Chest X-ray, PA view. Patient: 62 years old, sex F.
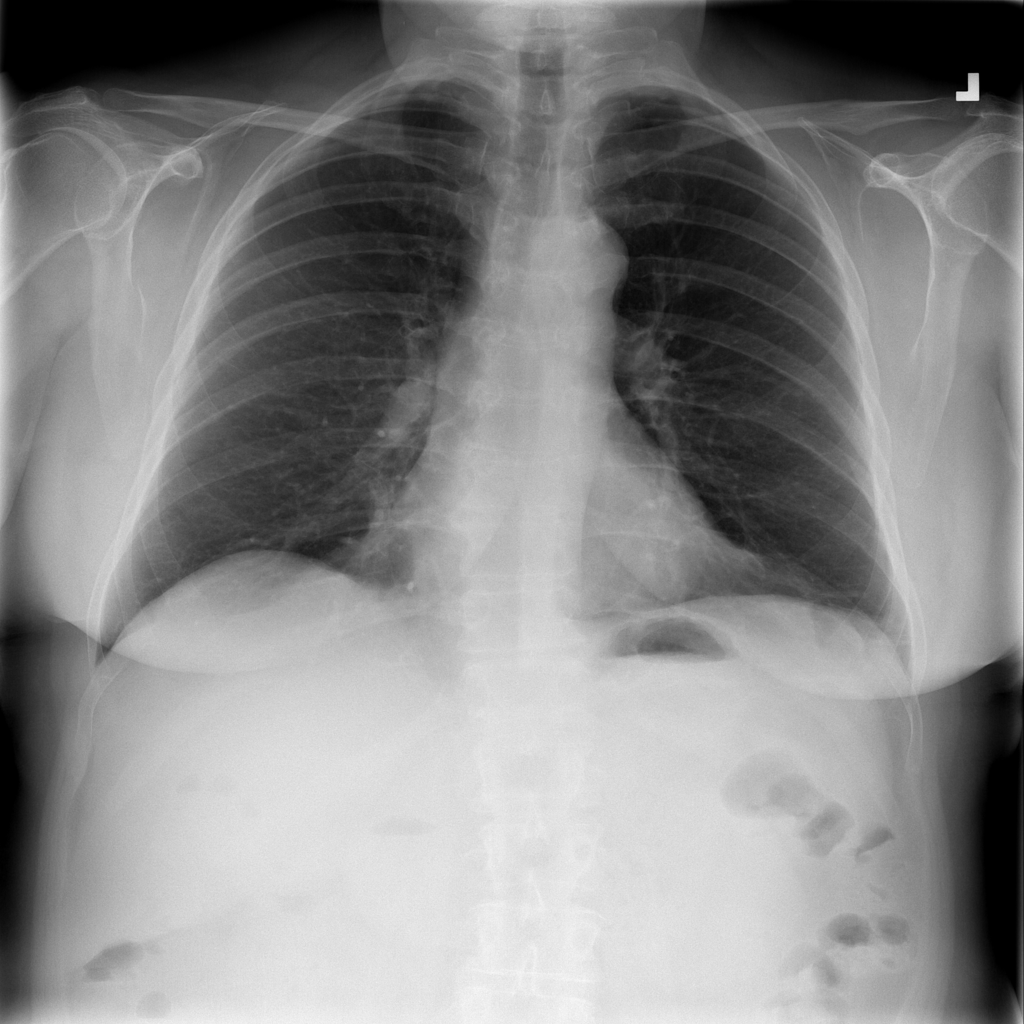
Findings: Atelectasis, Edema, Infiltration